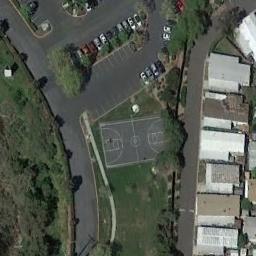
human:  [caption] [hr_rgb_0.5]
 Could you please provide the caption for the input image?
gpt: There is a basketball court between a parking lot and some white buildings .

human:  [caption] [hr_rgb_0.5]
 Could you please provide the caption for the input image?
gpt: A basketball court on the lawn while some buildings and a parking lot beside .

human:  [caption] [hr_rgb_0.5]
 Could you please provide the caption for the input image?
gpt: Beside the basketball court there is apiece of lawn,Parking lots and some buildings .

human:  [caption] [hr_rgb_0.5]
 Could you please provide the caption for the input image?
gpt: There is a basketball court on the green land .

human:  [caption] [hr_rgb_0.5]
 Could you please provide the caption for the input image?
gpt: Many cars are in the parking lot next to the basketball court .